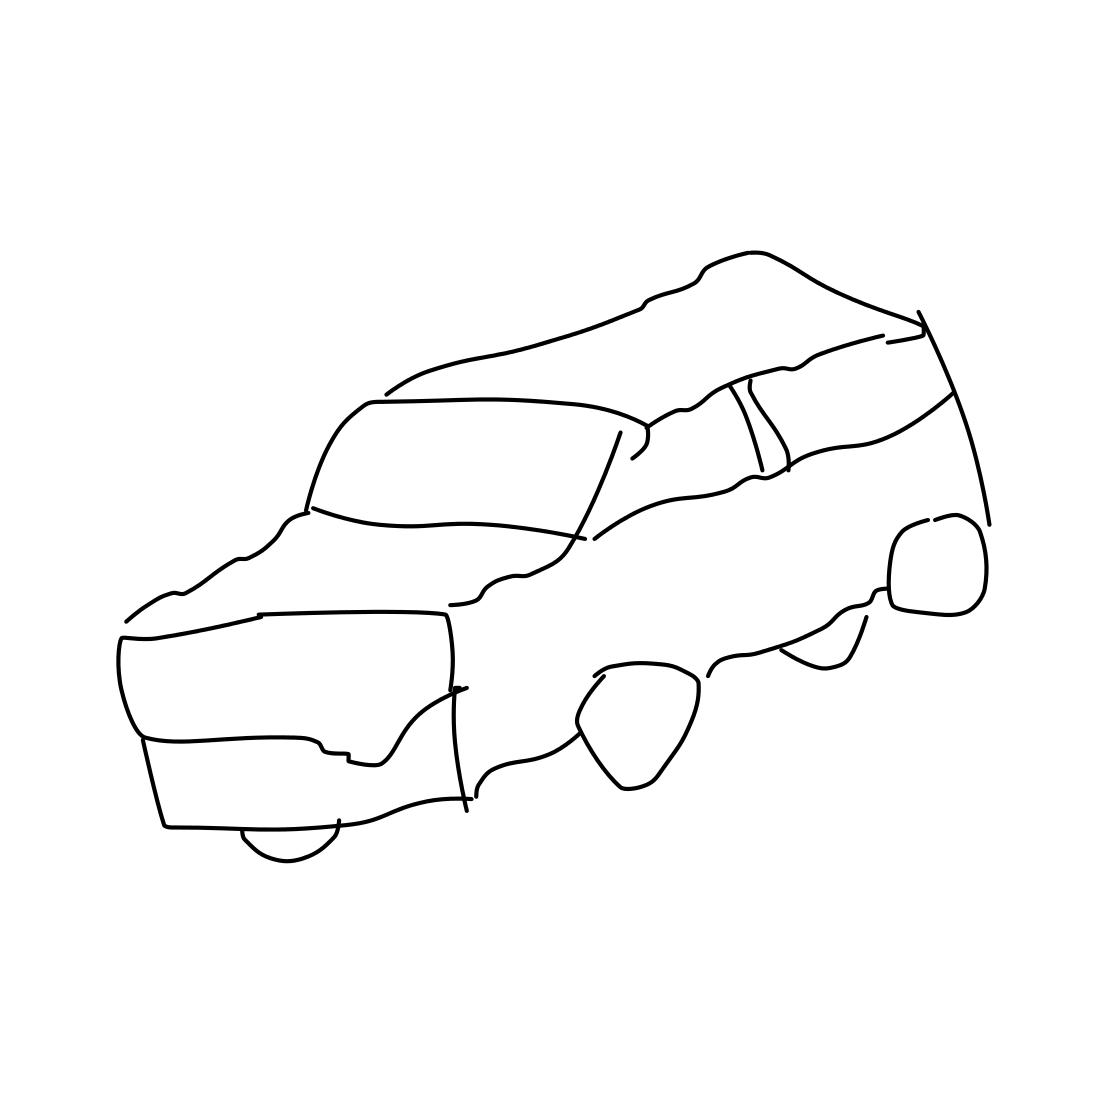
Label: suv